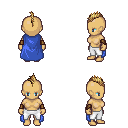
a pixel art fantasy rpg character, female body template, human, tanned skin, blue cape, white pants, blonde mohawk hairstyle, leather bracers, four views (front, back, left, right), 2x2 character sprite sheet, small pixel art, hard edges, no anti-aliasing